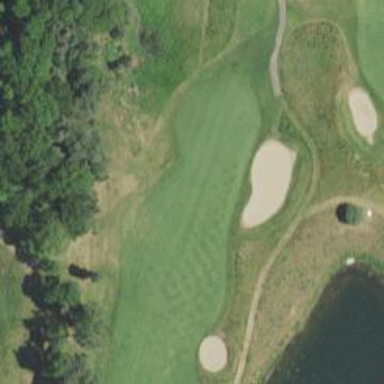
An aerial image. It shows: Golf hole.